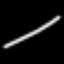
Label: line